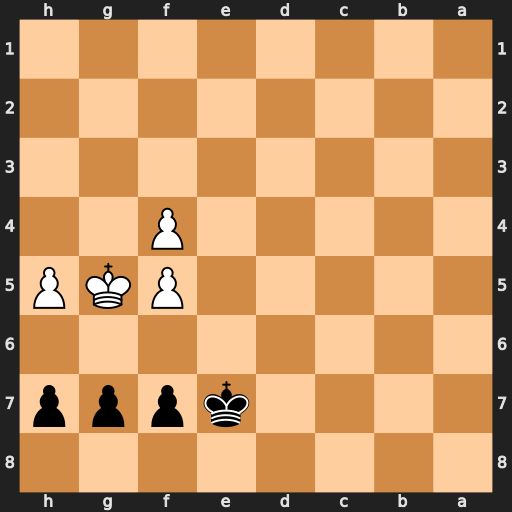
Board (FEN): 8/4kppp/8/5PKP/5P2/8/8/8
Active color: b
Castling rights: -
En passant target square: -
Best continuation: f6+ Kg4 Kd6